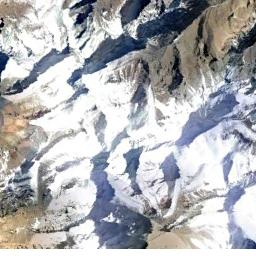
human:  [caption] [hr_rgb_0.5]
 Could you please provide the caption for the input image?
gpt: The snowberg is covered with glaciers and the color of the mountain is brown .

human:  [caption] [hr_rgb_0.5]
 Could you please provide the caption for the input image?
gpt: The snow berg is consist of bare land and white snow .

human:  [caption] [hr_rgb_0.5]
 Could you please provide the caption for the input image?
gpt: There is snow on the part of the snowberg .

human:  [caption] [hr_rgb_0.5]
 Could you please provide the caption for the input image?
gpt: A snow-covered mountain covered in large areas .

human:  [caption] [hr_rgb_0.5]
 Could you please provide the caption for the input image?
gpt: There are much snow and some bare land on the snowberg .